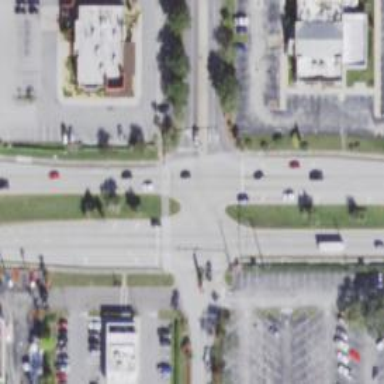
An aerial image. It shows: Crossing with zebra markings and traffic signals.